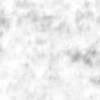
Label: no_change